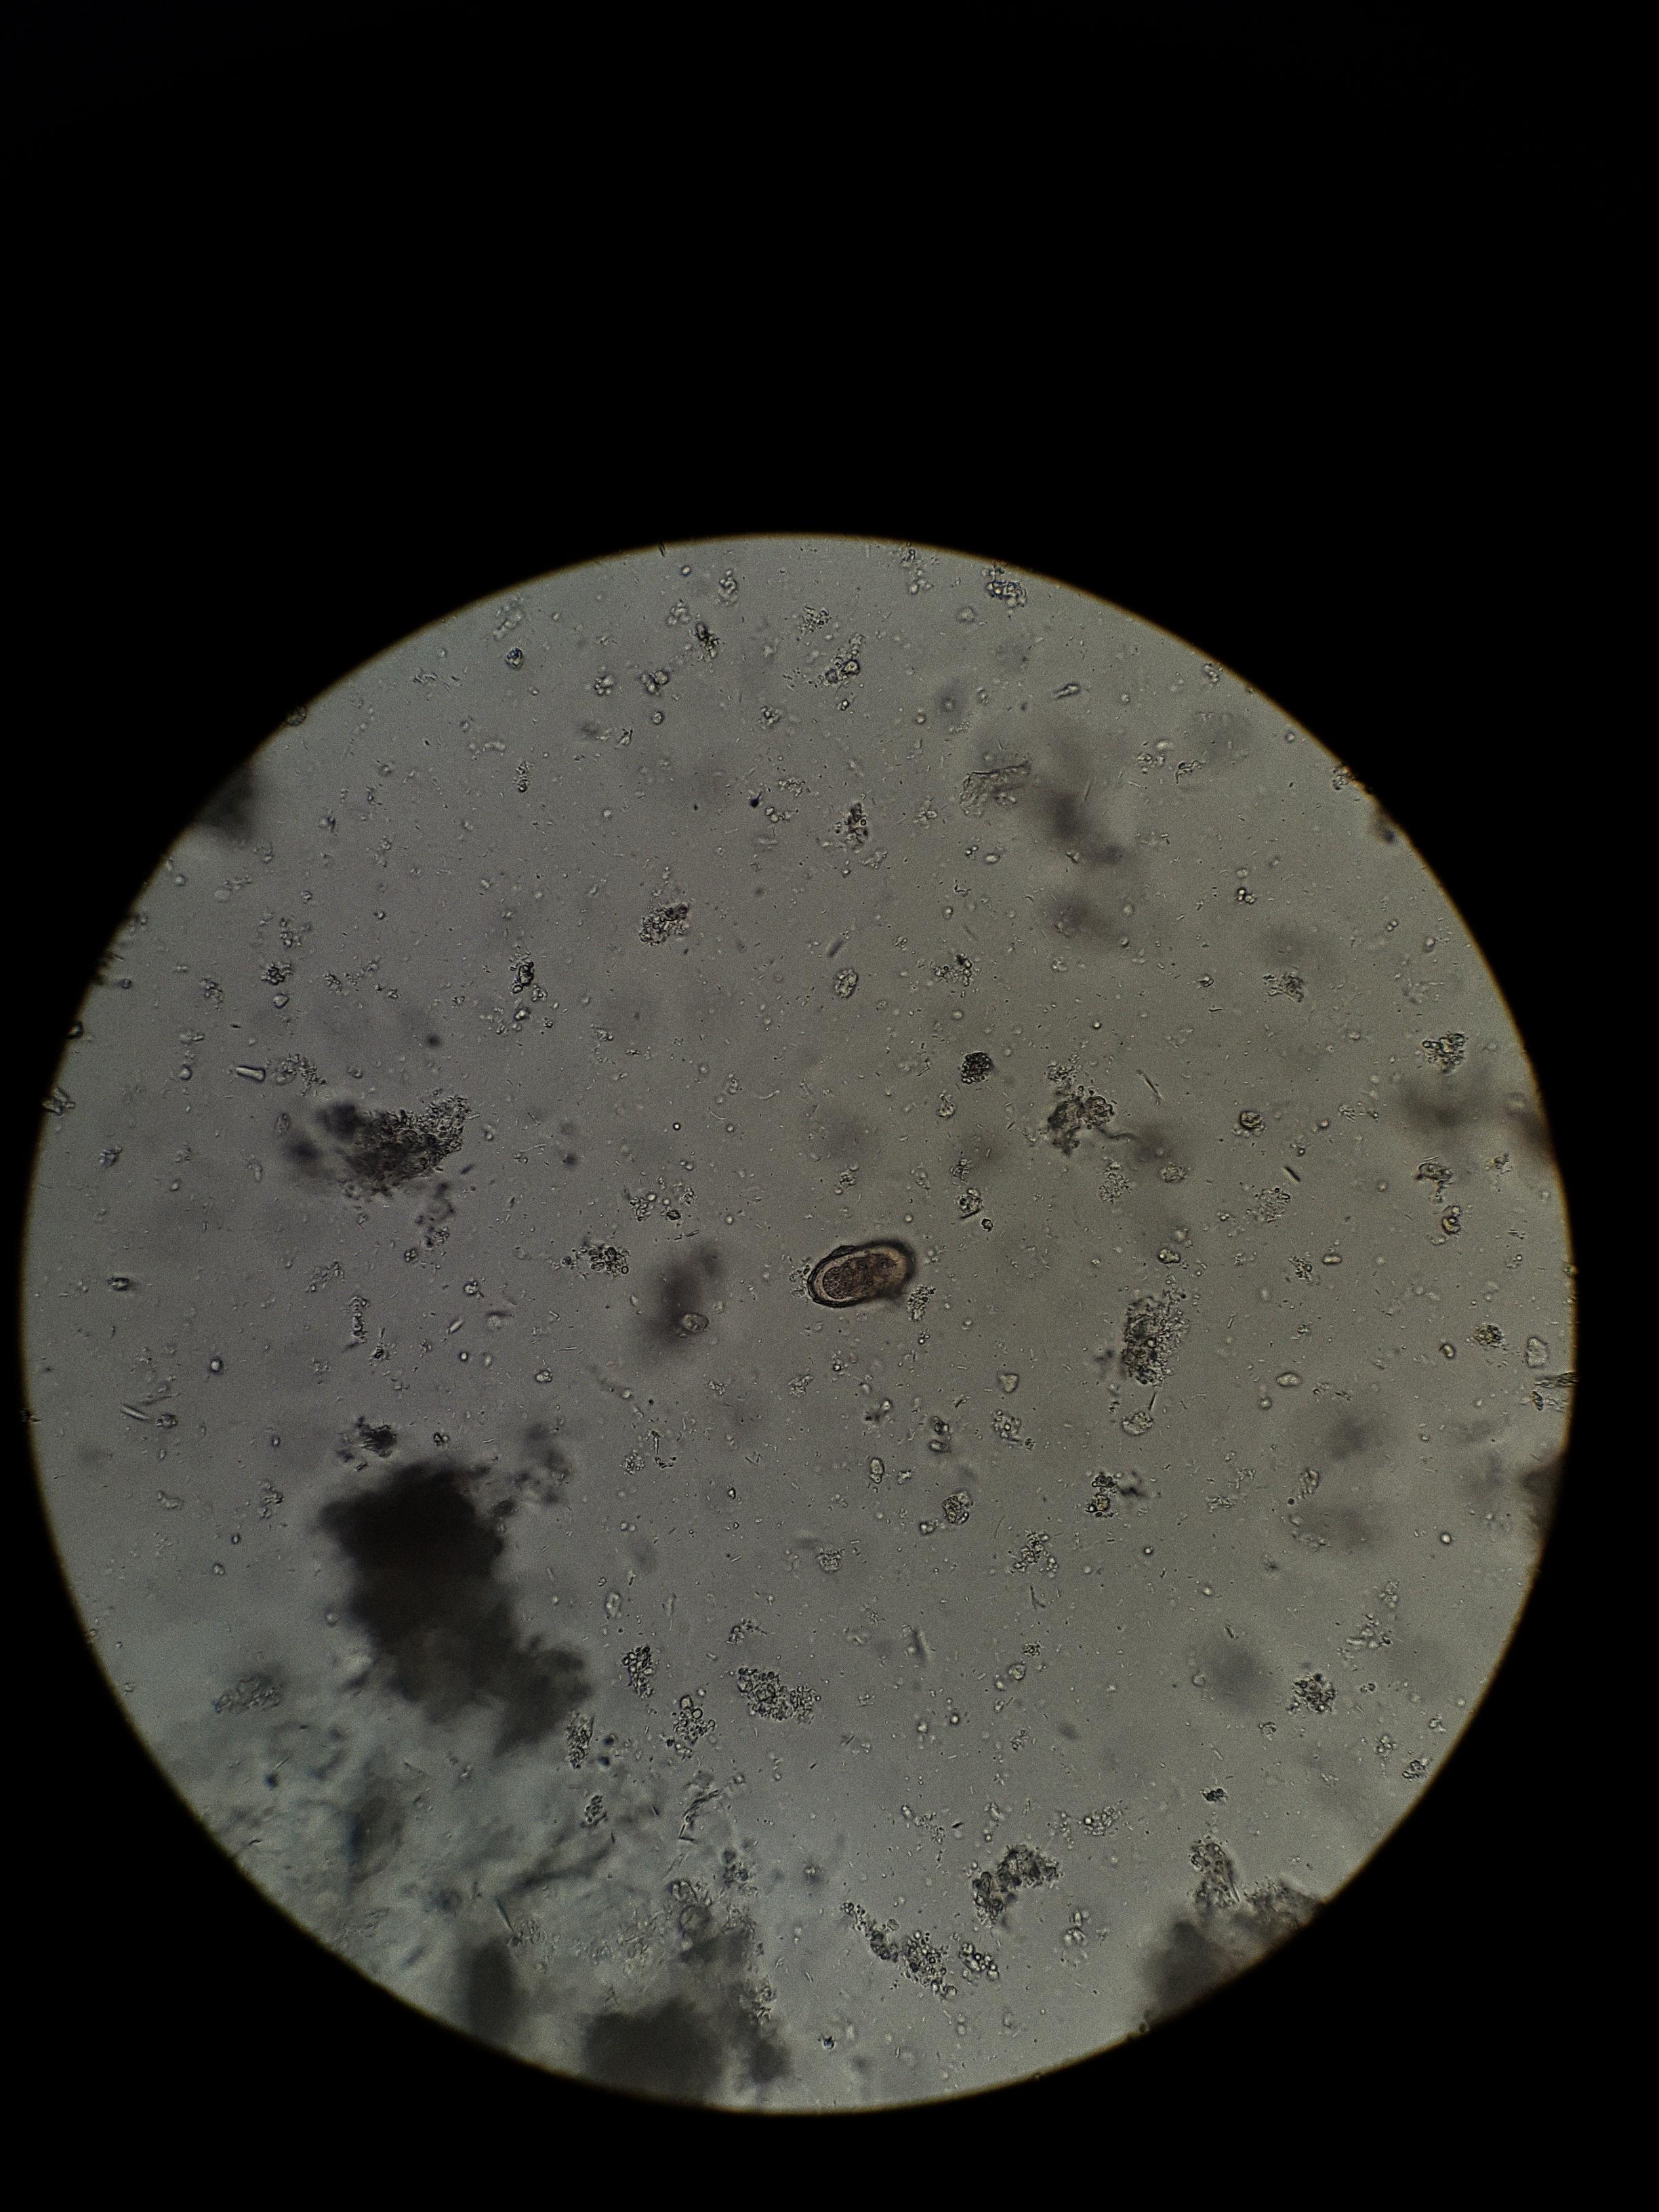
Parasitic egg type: Capillaria philippinensis